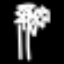
Label: palm tree